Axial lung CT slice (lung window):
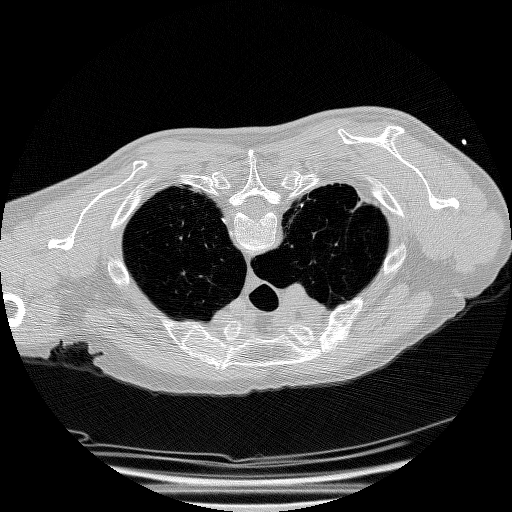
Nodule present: no